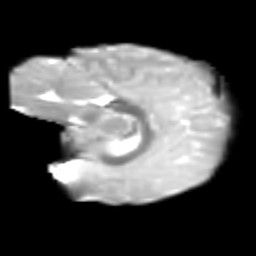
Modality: T2w
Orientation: sagittal
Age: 7
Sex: male
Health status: healthy